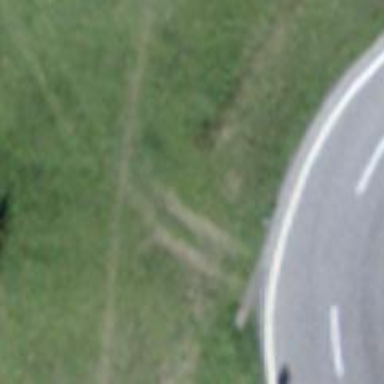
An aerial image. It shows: Ground path.